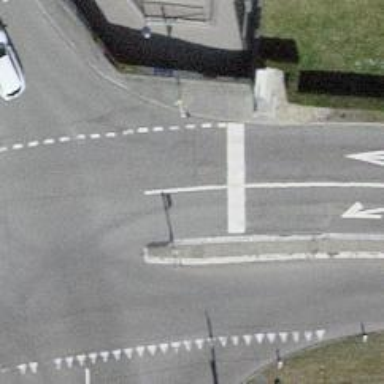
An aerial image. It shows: Road with traffic signals.